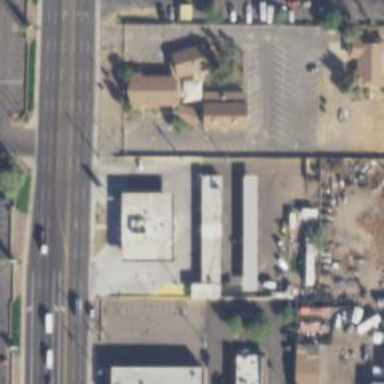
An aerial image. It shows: Convenience shop.